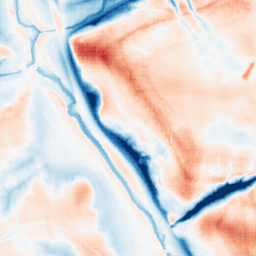
Category: trend_removal
Decomposition family: local_polynomial
Decomposition parameters: window_size: 51
degree: 2
Upsampling method: sinc_blackman
Upsampling parameters: scale: 4
kernel_size: 8
Upsampling scale: 4